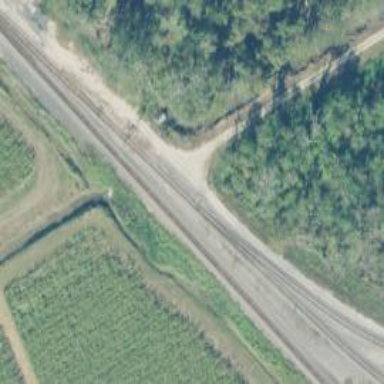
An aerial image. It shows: Railway track.